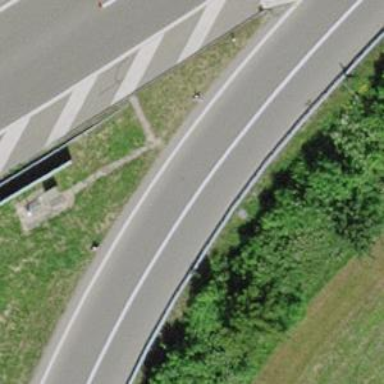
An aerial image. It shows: Motorway link.